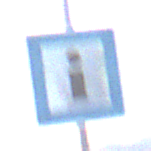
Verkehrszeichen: Informationsstelle
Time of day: SunriseSunset
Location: Outdoor (Nature)
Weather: Clear
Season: NotSpecified
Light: Natural